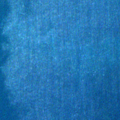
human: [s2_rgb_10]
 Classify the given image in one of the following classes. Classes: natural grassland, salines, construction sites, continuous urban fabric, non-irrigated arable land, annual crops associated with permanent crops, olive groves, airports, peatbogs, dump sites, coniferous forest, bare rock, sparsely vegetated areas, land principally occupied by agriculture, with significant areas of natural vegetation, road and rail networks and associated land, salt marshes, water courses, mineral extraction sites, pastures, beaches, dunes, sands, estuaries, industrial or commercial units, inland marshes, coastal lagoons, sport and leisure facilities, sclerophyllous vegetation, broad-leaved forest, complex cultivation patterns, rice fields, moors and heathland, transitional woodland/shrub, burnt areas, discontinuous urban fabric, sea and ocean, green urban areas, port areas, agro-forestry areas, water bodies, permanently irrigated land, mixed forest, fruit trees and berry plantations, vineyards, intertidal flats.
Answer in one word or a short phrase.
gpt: sea and ocean